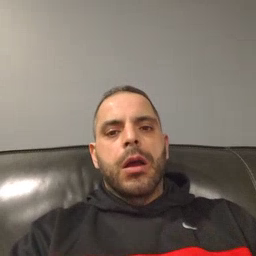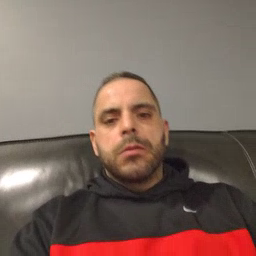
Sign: hear